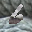
Label: 6